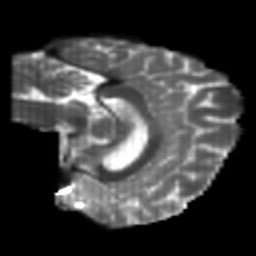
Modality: T2w
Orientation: sagittal
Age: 21
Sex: female
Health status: healthy
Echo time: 0.074 s